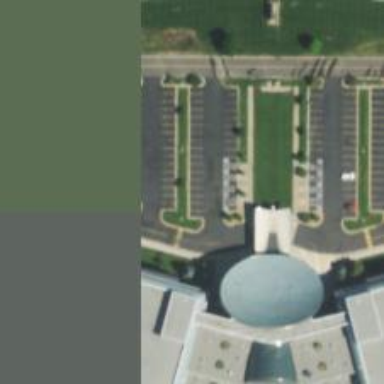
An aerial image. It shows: Parking space.